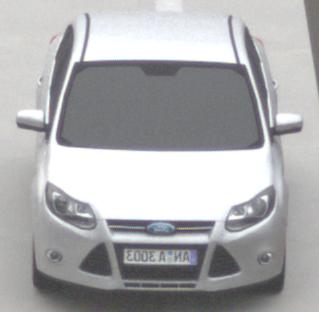
Make: Ford
Model: Focus 1.6 Ti-VCT
Detailed model: Focus (III)
Model produced from: 2011/09
Model produced until: 2014/09
Doors: 5
Color: white
Road condition: dry road
Daytime: morning or afternoon
Contrast: low contrast